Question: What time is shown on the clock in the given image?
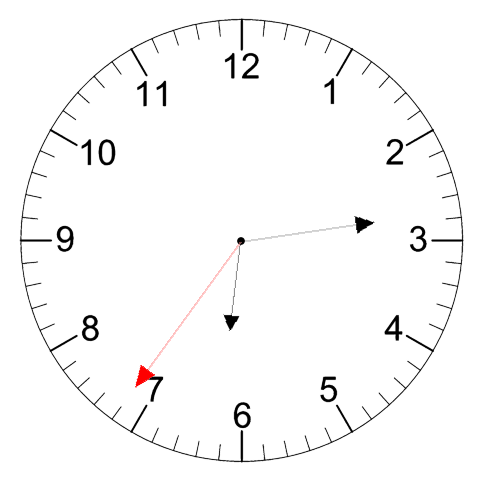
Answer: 06:13:36